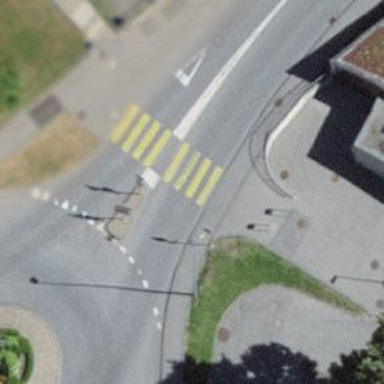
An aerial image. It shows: Zebra crossing on the road.